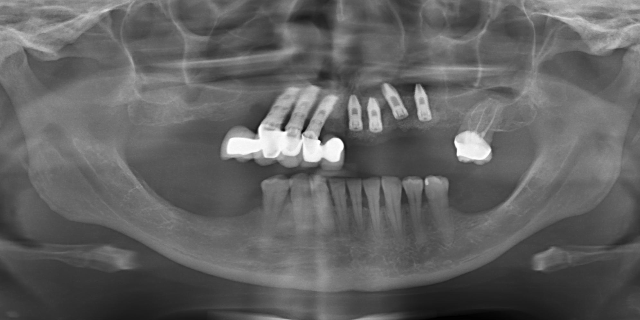
adult